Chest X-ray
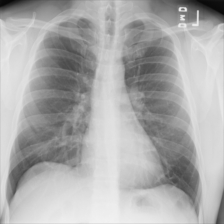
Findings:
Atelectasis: negative
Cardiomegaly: negative
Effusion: negative
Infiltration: negative
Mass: negative
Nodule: negative
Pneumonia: negative
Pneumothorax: negative
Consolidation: negative
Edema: negative
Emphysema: negative
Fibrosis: negative
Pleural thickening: negative
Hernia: negative